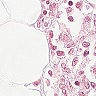
Metastatic tissue present: no